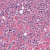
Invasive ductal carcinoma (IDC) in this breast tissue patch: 1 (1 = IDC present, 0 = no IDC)